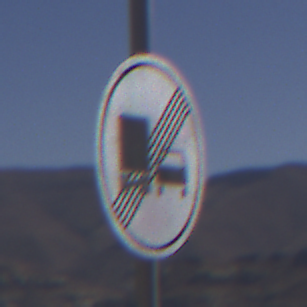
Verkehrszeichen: EndeUeberholverbotKraftfahrzeuge
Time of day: Midday
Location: Outdoor (Nature)
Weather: Clear
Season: NotSpecified
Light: Natural